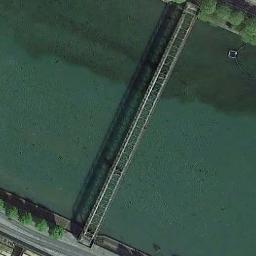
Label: bridge